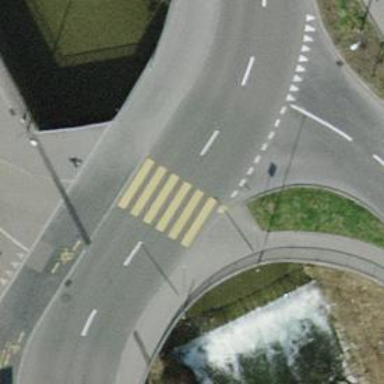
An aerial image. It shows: Uncontrolled crossing on the road.